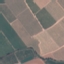
Land use / land cover: PermanentCrop